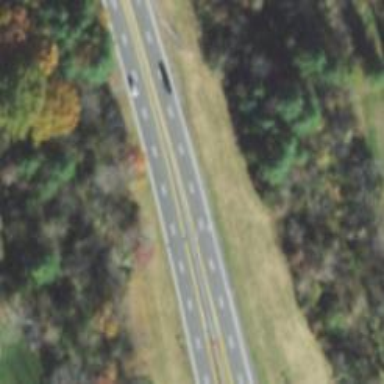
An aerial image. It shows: This image shows trunk highway that functions as expressway.